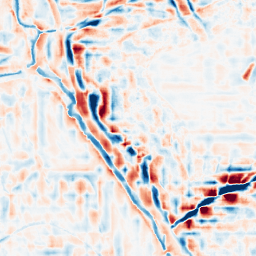
Category: wavelet
Decomposition family: wavelet_reverse_biorthogonal
Decomposition parameters: wavelet: rbio2.4
level: 4
Upsampling method: linear_exact
Upsampling parameters: scale: 4
Upsampling scale: 4